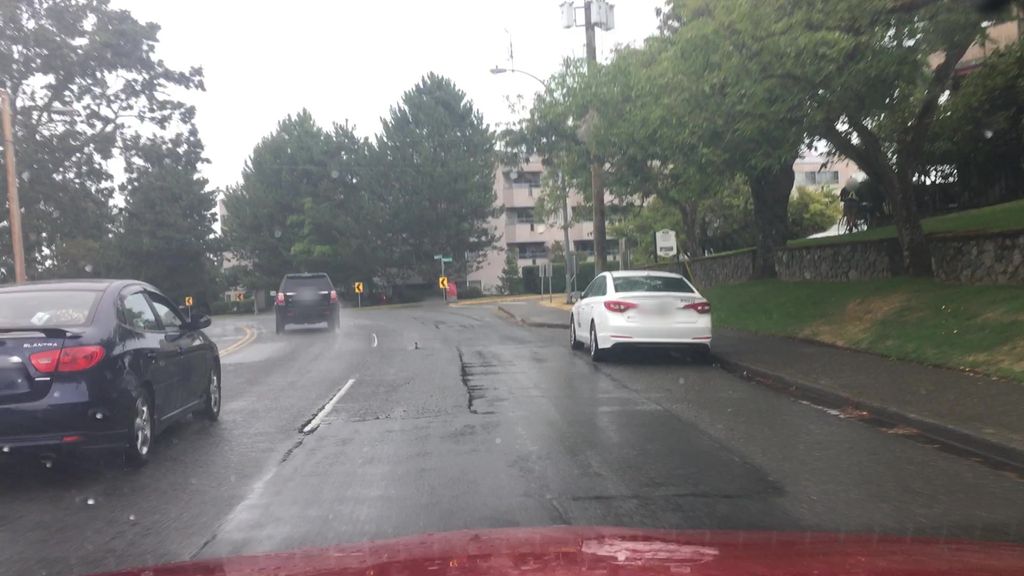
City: victoria